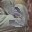
Label: 3